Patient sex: M
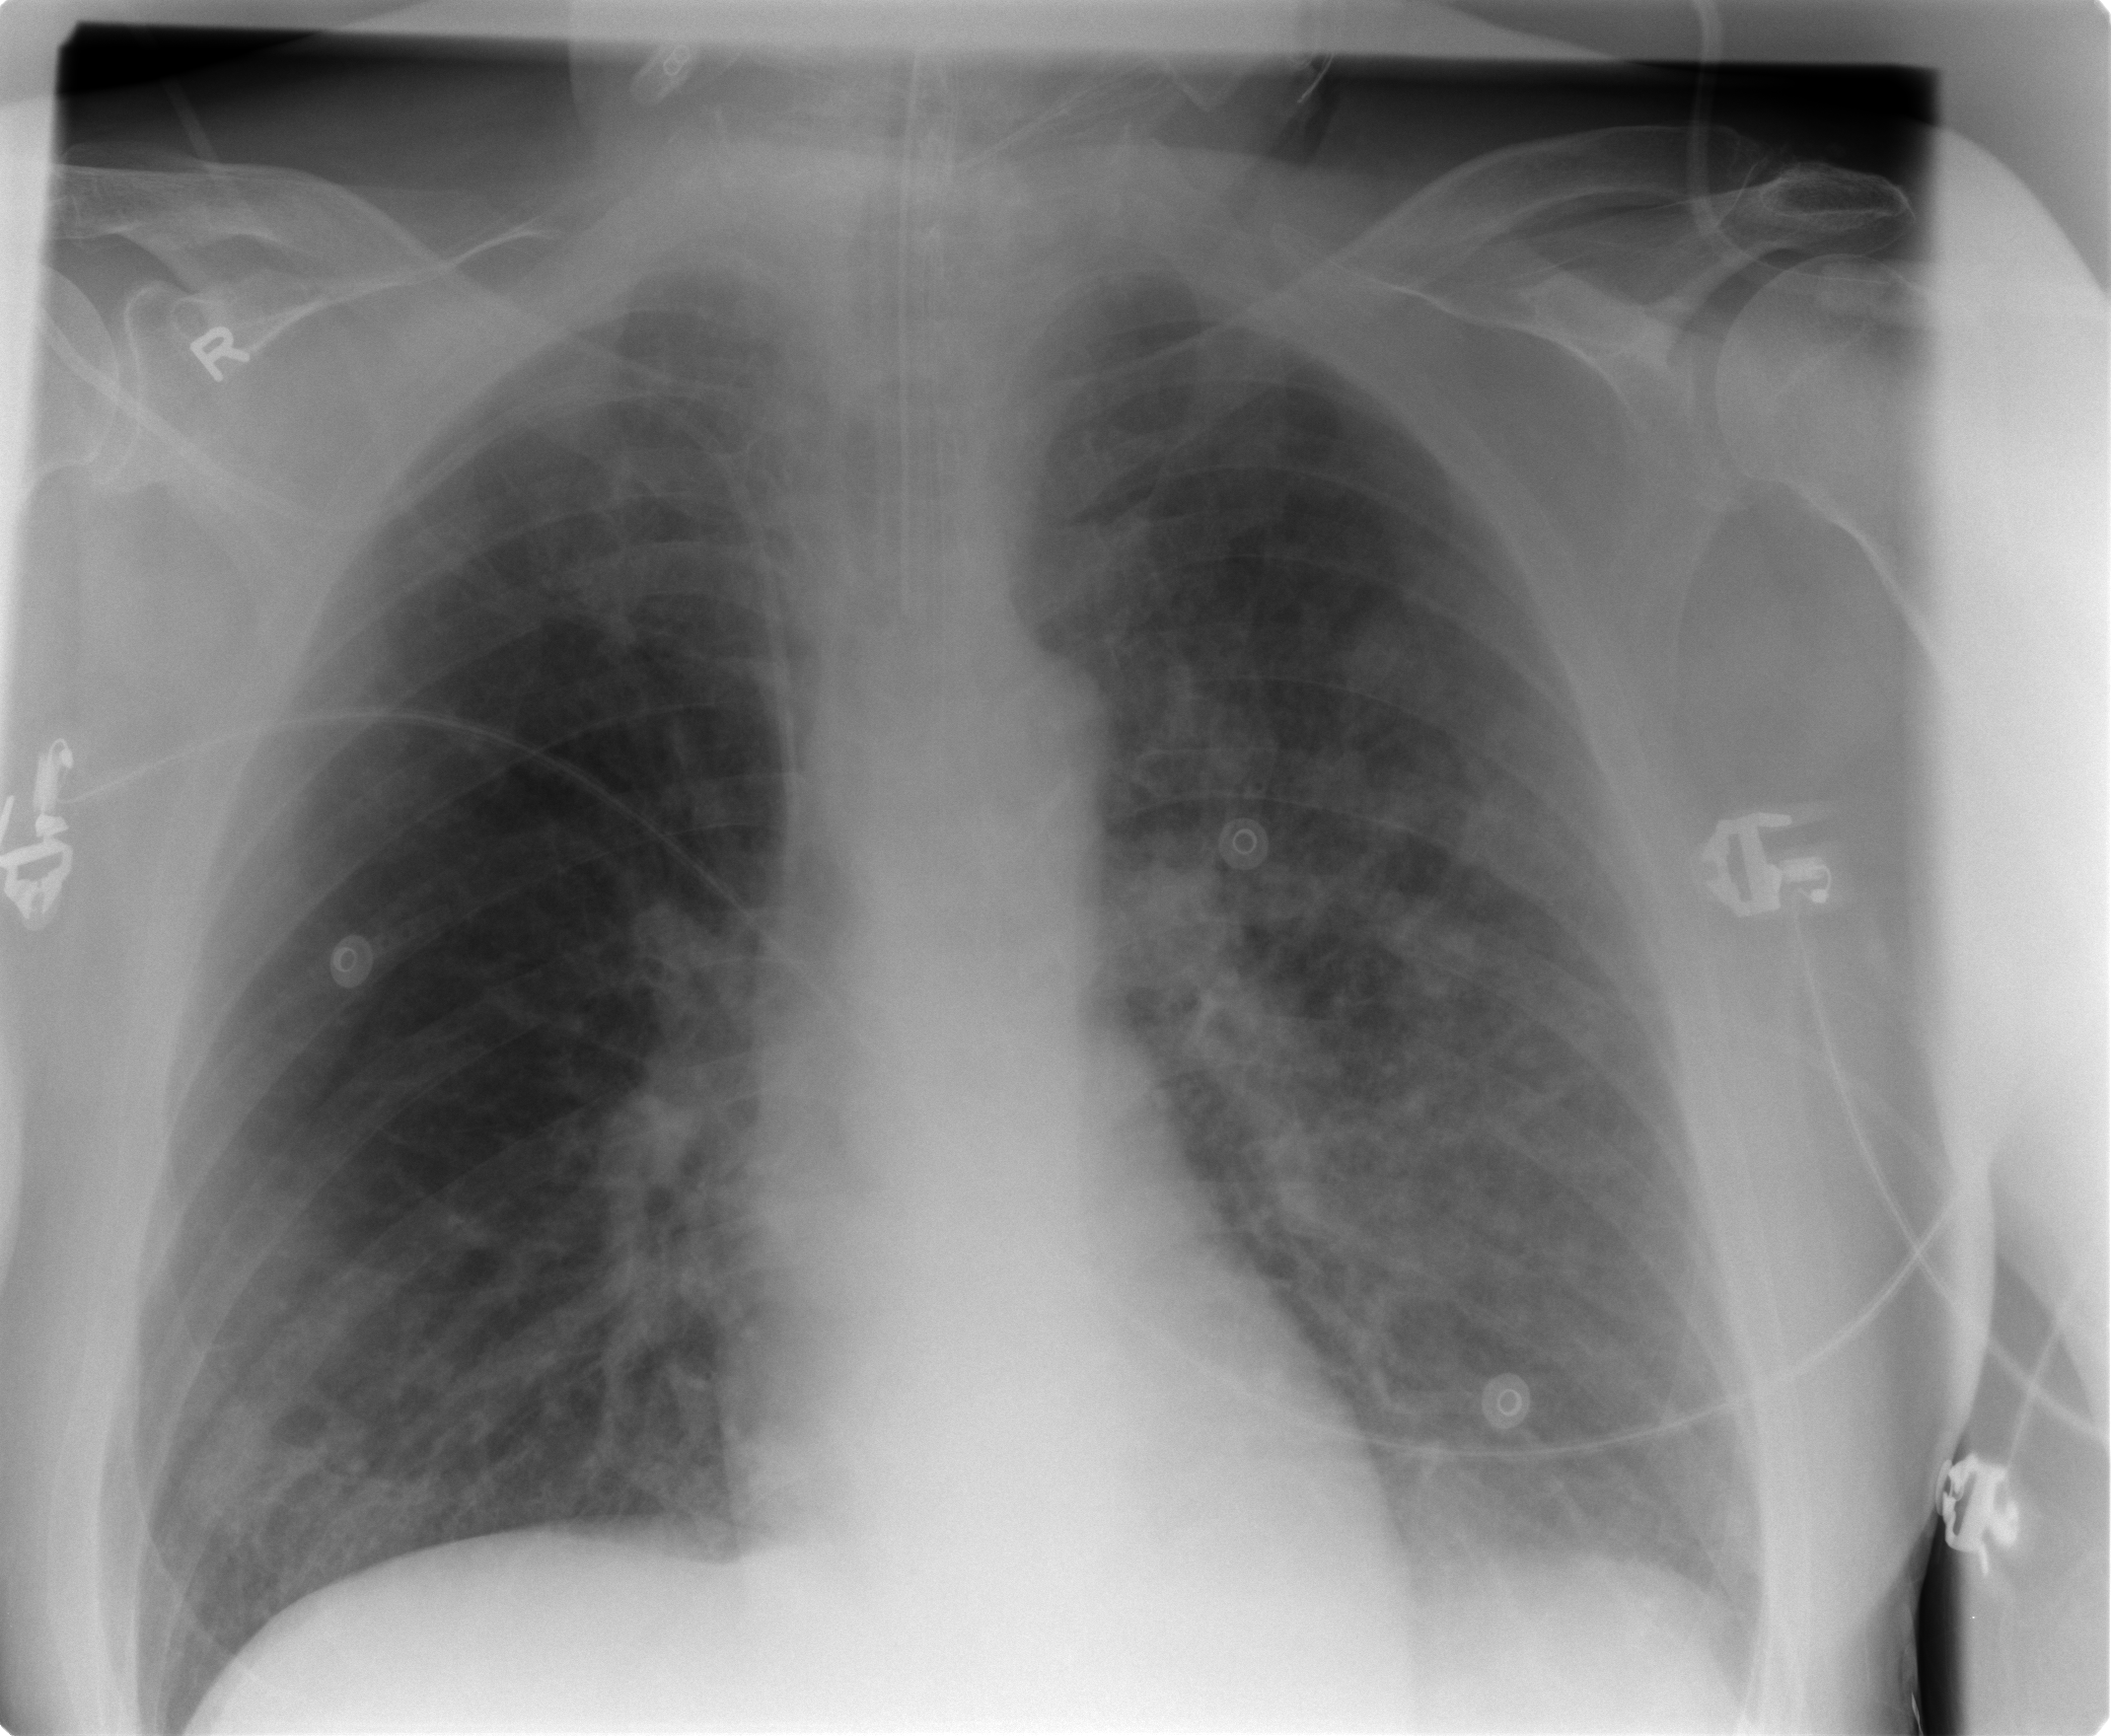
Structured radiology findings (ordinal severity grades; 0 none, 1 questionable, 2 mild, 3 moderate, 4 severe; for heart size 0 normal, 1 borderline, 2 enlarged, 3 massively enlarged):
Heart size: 0
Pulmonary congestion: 2
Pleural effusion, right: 0
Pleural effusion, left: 1
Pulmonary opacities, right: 0
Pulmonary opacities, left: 2
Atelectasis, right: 2
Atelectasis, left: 2